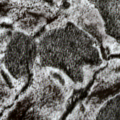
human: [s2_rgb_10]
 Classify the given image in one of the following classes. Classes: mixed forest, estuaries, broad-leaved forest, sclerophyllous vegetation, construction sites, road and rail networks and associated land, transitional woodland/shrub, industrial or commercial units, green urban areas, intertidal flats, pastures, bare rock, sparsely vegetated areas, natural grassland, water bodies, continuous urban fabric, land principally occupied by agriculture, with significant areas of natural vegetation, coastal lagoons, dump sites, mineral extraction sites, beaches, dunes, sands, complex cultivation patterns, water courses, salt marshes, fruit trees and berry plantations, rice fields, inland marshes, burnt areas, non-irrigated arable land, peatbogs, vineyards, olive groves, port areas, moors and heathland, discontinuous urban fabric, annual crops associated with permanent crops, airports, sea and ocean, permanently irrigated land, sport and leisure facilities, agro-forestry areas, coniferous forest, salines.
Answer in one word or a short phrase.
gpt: coniferous forest, peatbogs